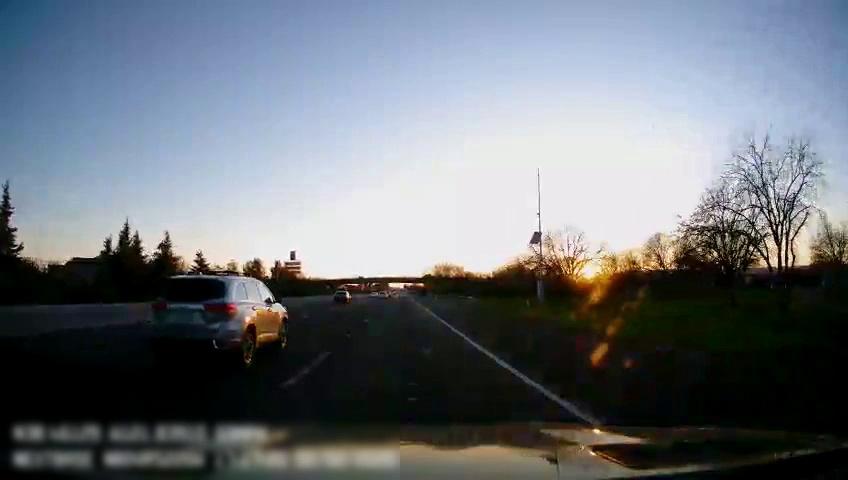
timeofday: Dusk/Dawn/Twilight
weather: Sunny
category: Drivable Space
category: Vehicles | Car
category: Vehicles | SUV
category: Vehicles | Car
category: Lanes | Current Lane
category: Lanes | Alternate Lane
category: Lanes | Alternate Lane